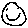
Label: smiley face